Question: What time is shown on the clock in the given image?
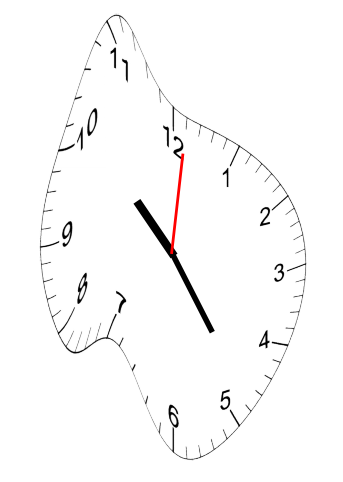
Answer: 10:24:01